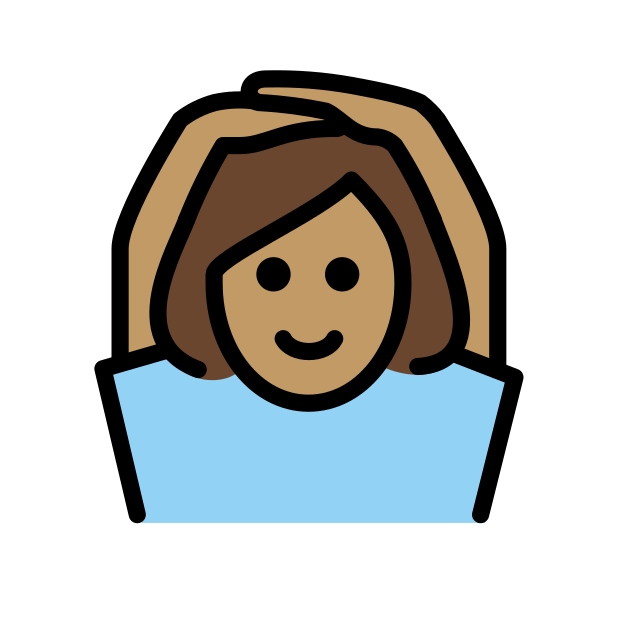
woman gesturing OK: medium skin tone